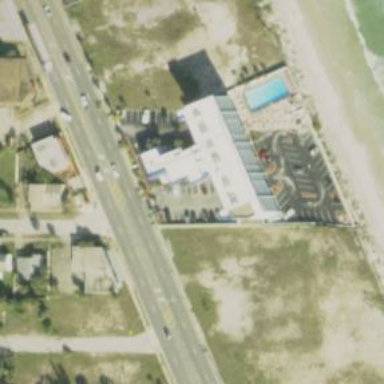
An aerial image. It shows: Hotel building.